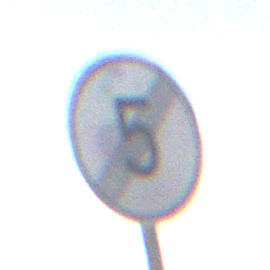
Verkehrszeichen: EndeGeschwindigkeit5
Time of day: MorningAfternoon
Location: Outdoor (RoadRail)
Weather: PartlyCloudy
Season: NotSpecified
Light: Natural